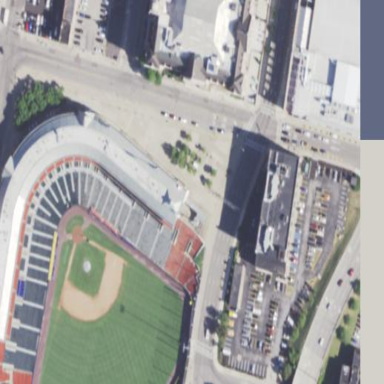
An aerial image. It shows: Stadium used for baseball.